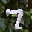
Label: 7